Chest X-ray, AP view. Patient: 57 years old, sex M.
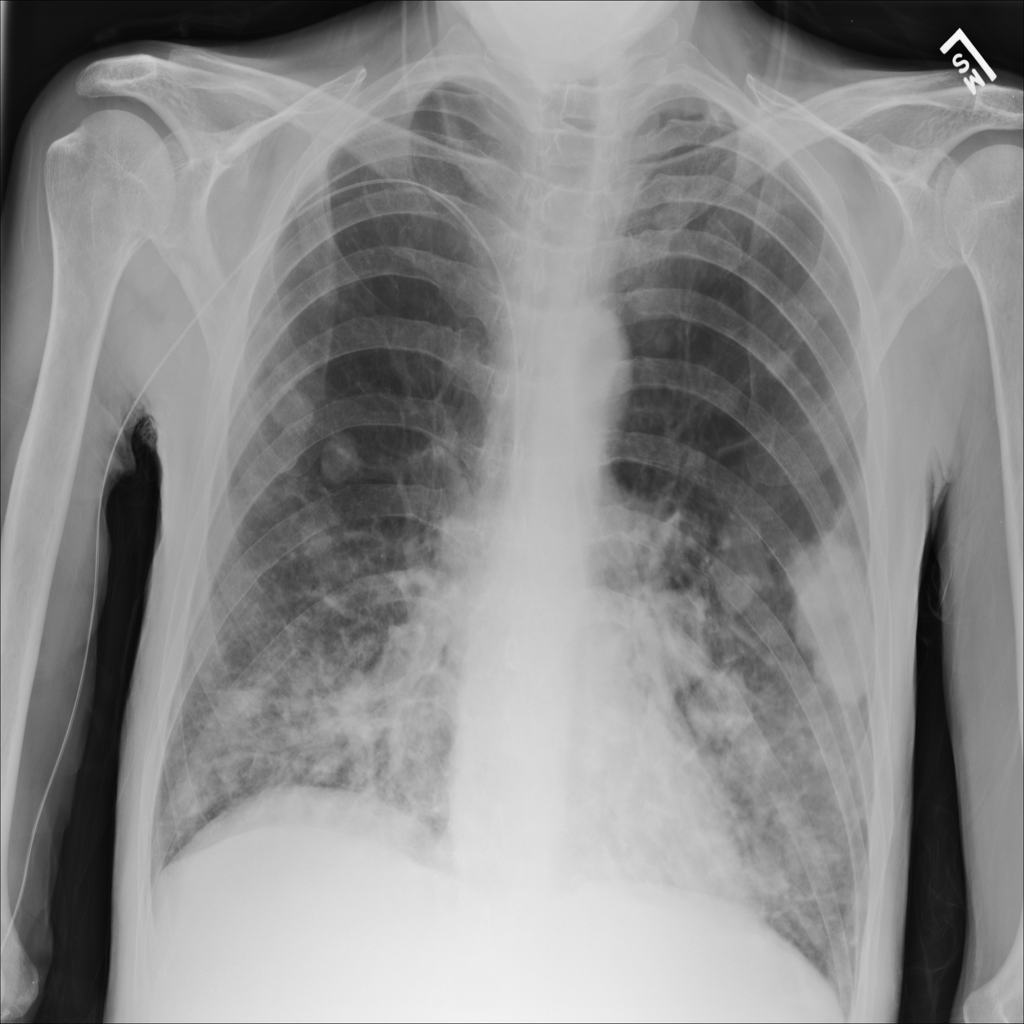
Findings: Mass